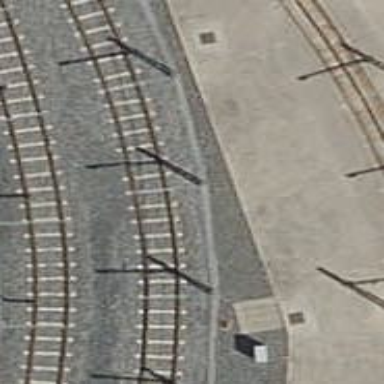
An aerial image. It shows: Yard with electrified contact line.